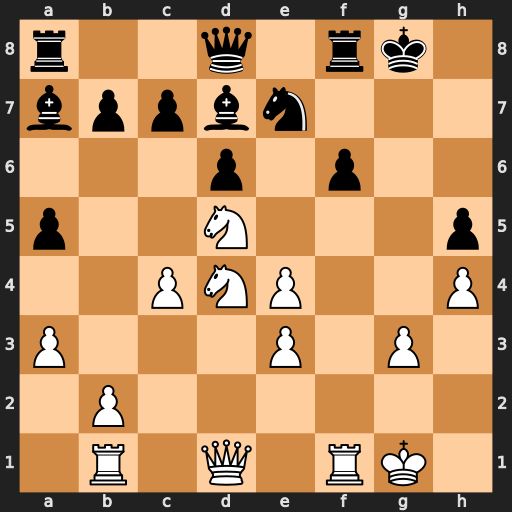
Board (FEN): r2q1rk1/bppbn3/3p1p2/p2N3p/2PNP2P/P3P1P1/1P6/1R1Q1RK1
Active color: w
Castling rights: -
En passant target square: -
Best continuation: Nxf6+ Rxf6 Rxf6